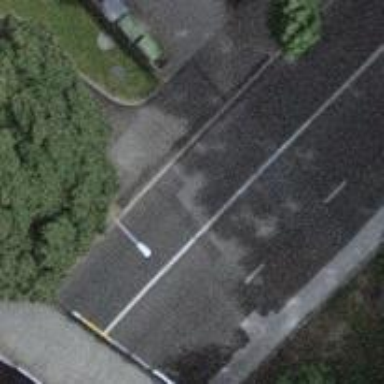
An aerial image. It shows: Residential road with asphalt surface. There is cycle lane on the left side.